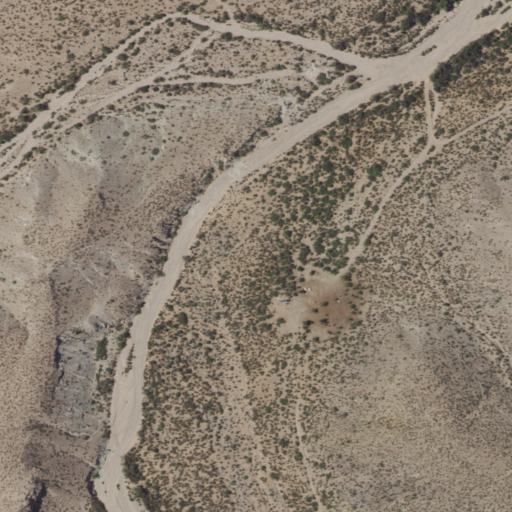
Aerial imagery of valley in New Mexico named Indian Springs Canyon containing shrub and grassland